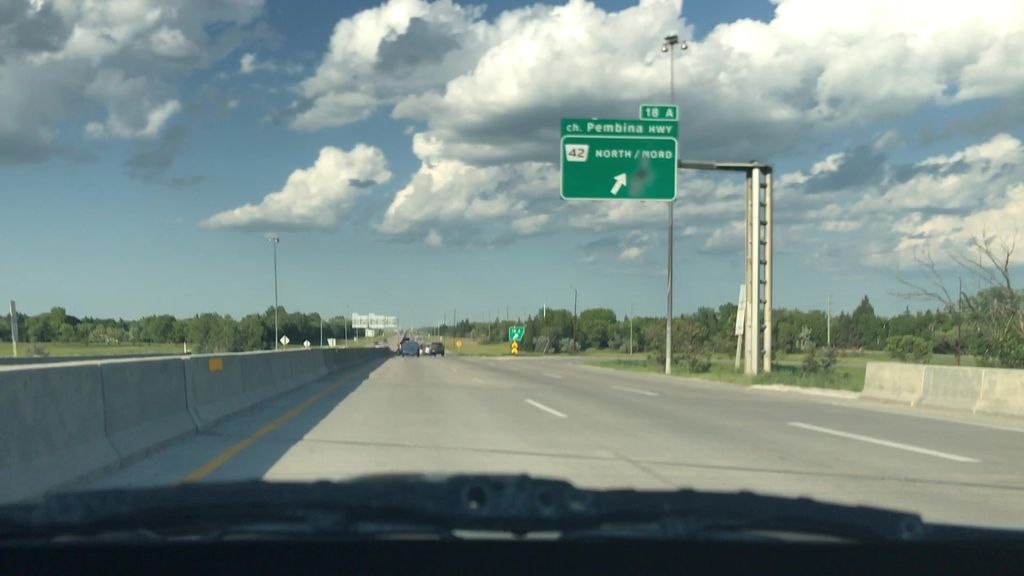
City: winnipeg